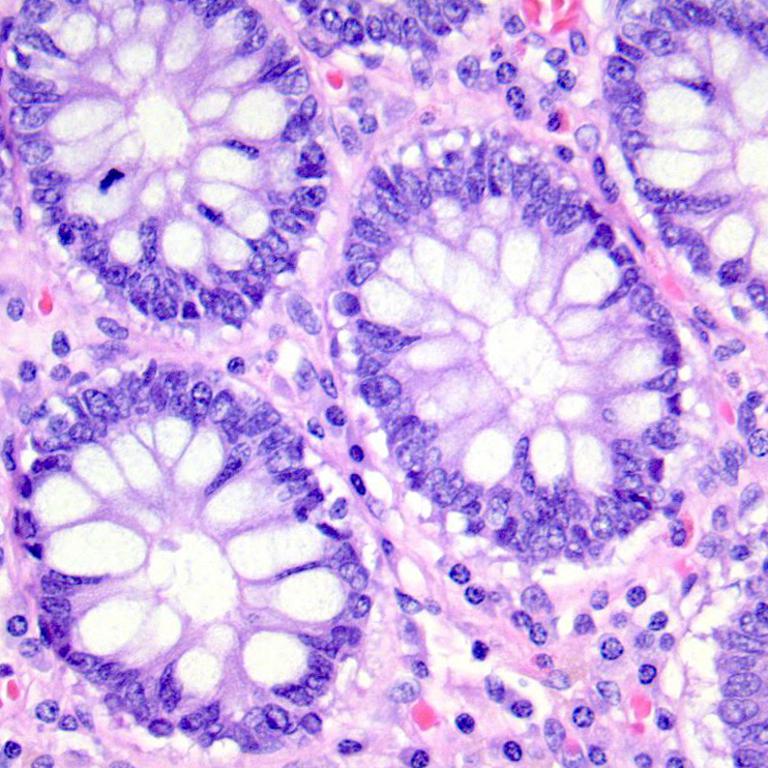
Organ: colon
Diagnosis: benign